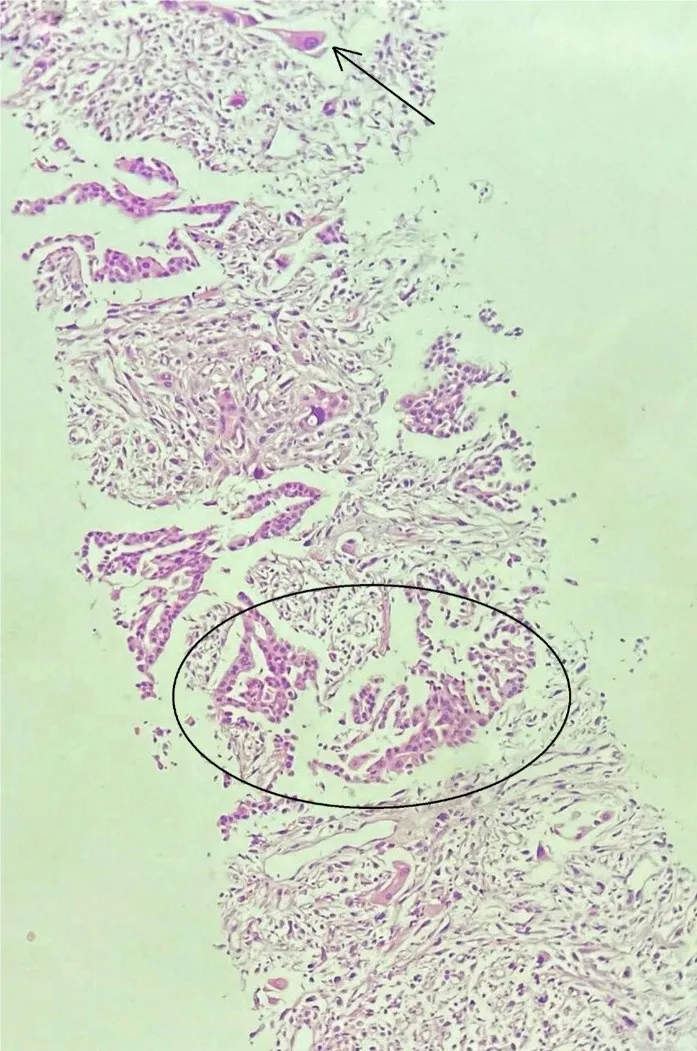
Hematoxylin and eosin-stained slide revealing tumor cells. . The circular inlet shows irregular tubules and arrow shows sarcomatoid component (20x).
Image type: pathology (h&e)